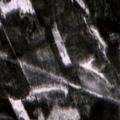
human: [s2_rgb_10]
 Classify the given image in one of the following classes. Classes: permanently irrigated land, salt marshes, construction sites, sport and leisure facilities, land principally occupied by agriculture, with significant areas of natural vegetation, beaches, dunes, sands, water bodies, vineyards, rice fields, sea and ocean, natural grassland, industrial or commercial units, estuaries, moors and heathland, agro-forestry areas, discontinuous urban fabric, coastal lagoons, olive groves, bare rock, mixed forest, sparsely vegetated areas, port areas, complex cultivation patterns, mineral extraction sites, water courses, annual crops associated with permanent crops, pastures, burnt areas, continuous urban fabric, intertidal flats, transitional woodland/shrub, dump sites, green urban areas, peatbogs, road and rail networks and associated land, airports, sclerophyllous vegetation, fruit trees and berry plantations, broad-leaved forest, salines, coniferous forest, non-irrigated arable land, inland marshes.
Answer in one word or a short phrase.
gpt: coniferous forest, mixed forest, transitional woodland/shrub